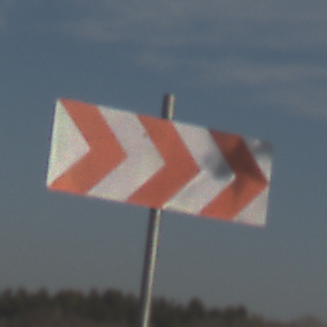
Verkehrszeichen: RichtungstafelnInKurvenGrossLinks
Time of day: MorningAfternoon
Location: Outdoor (Nature)
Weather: PartlyCloudy
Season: NotSpecified
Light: Natural